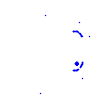
Particle: proton